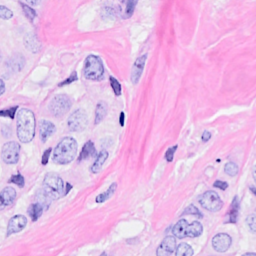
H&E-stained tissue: Breast